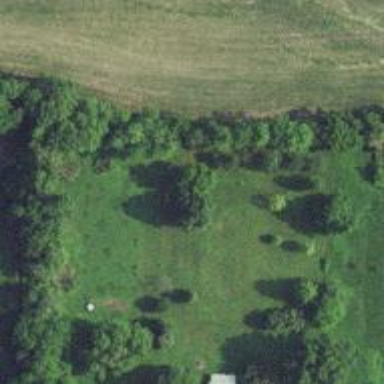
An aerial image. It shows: Row of trees in natural setting.